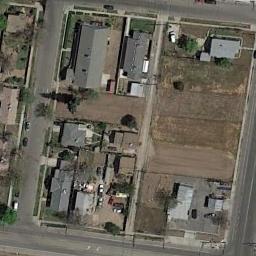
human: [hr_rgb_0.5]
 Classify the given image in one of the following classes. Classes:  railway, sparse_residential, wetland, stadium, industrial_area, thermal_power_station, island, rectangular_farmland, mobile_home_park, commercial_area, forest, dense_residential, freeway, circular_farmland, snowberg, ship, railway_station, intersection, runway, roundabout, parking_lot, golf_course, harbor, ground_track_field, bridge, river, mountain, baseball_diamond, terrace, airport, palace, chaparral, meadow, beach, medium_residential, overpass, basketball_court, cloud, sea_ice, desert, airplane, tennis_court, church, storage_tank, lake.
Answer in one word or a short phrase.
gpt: medium_residential